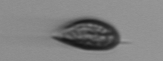
Label: Prorocentrum_triestinum